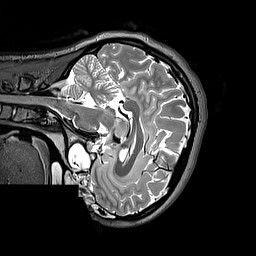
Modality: T2w
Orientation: sagittal
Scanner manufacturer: siemens
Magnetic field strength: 3 T
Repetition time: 3.2 s
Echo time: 0.406 s